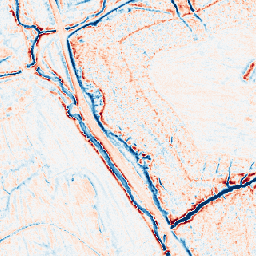
Category: edge_preserving
Decomposition family: anisotropic_diffusion
Decomposition parameters: iterations: 10
kappa: 50
gamma: 0.2
Upsampling method: nearest
Upsampling parameters: scale: 8
Upsampling scale: 8